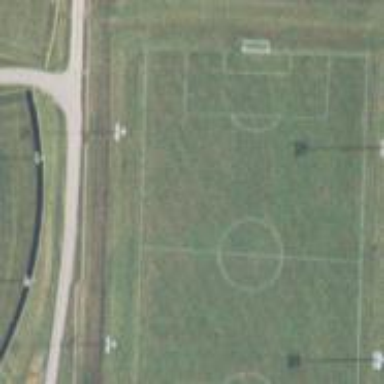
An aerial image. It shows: Soccer pitch for outdoor sports and leisure activities.